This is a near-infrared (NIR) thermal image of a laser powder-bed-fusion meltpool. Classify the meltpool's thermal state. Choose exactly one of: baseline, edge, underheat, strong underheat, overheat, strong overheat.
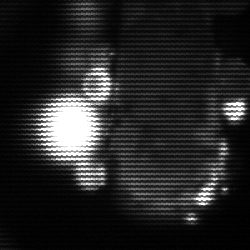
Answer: strong underheat